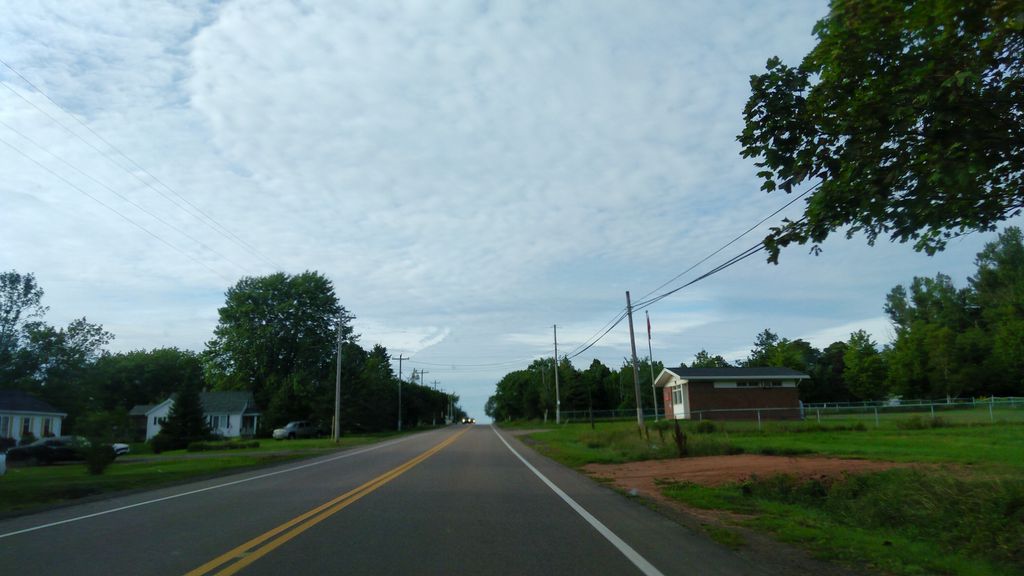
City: charlottetown